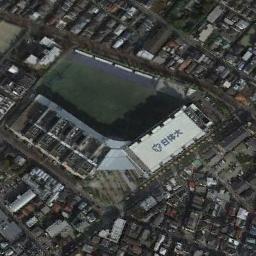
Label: stadium